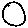
Label: circle